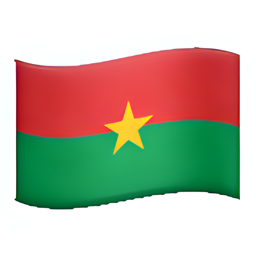
Name: flag for burkina faso
Emoji: 🇧🇫
Group: Flags
Sub-group: country-flag